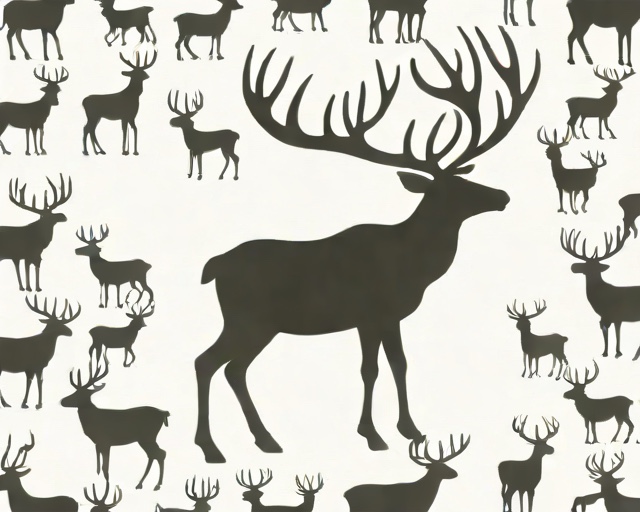
Category: Holiday